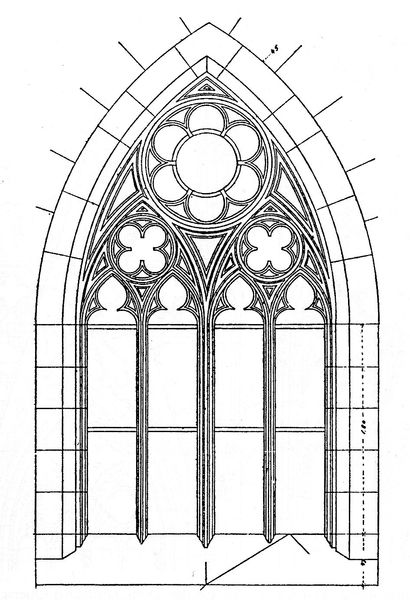
Titel: Stadtpfarrkirche St. Regiswindis, Lauffen am Neckar
Standort: Lauffen (EU - D - Neckar)
Schlagwörter: blume, blumen, fenster, glas, licht, skizze, zeichnung, architektur, stein, kirche, drei, gotik, bogen, mauer, grafik, verzierung, dom, schwarzweiß, kreise, entwurf, schematisch, gotisch, obergaden, rosette, spitzbogen, streben, maßwerk, doppel, aufriss, fensterrose, strebewerk, vierpass, kirchenfenster, stabwerk, nonnen, fünfpass, fünfüpass